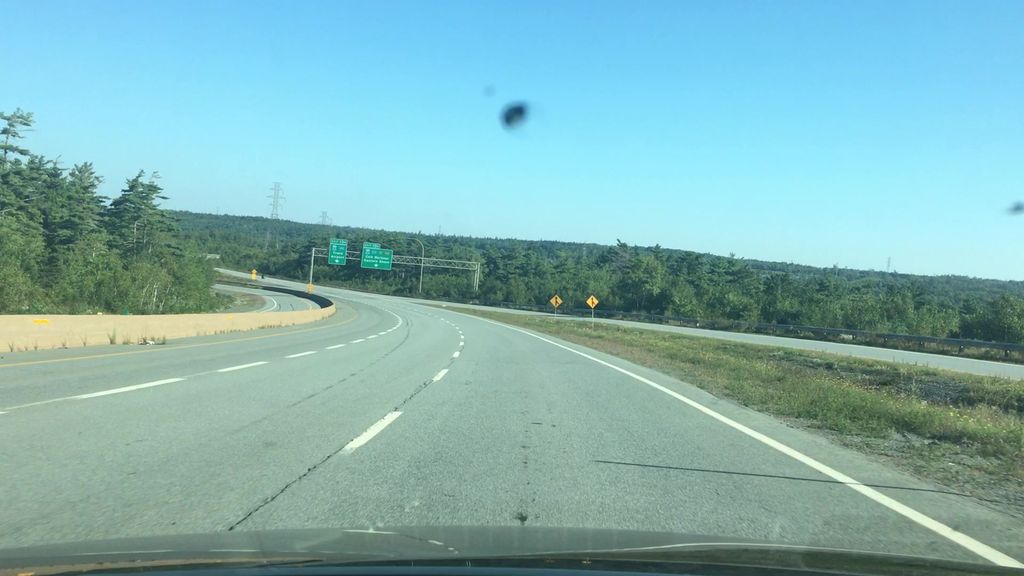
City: halifax